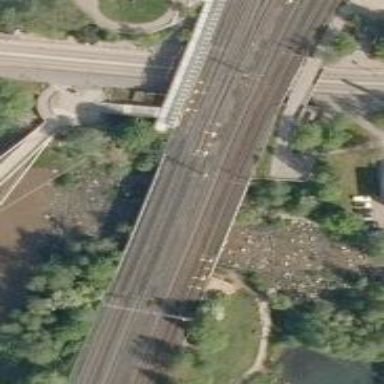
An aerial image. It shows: Bridge with continuous railway tracks that are electrified through contact line.